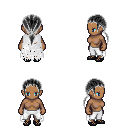
a pixel art fantasy rpg character, female body template, human, dark skin, white tattered cape, white pants, gray ponytail hairstyle, ghillies, four views (front, back, left, right), 2x2 character sprite sheet, small pixel art, hard edges, no anti-aliasing